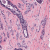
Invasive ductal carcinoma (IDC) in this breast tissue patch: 1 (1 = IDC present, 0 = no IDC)